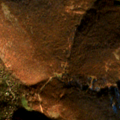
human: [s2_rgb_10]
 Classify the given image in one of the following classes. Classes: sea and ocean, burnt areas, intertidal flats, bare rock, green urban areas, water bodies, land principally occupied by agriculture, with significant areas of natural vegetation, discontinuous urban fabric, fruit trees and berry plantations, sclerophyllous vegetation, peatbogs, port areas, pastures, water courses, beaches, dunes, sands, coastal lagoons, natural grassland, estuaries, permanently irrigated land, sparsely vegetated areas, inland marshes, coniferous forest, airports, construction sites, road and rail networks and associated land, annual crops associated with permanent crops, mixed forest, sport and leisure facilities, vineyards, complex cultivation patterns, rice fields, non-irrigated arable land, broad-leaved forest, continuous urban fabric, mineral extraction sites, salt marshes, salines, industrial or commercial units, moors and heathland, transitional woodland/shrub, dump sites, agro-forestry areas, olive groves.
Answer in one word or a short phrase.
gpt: land principally occupied by agriculture, with significant areas of natural vegetation, broad-leaved forest, transitional woodland/shrub